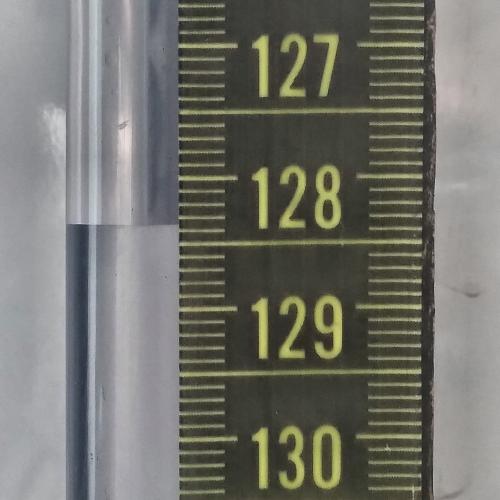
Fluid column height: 128.4 cm